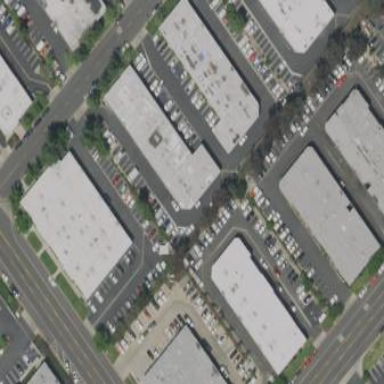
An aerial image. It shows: Commercial building.